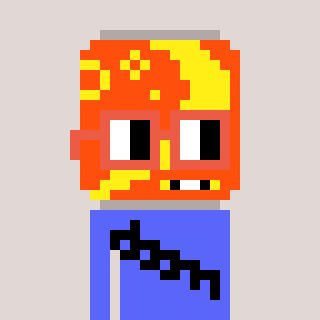
a pixel art character with square orange glasses, a pop-shaped head and a purple-colored body on a warm background